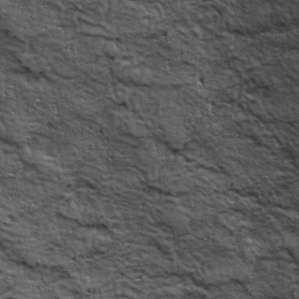
Label: frost